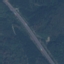
Label: Highway